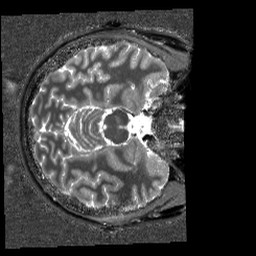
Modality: T1w
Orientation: axial